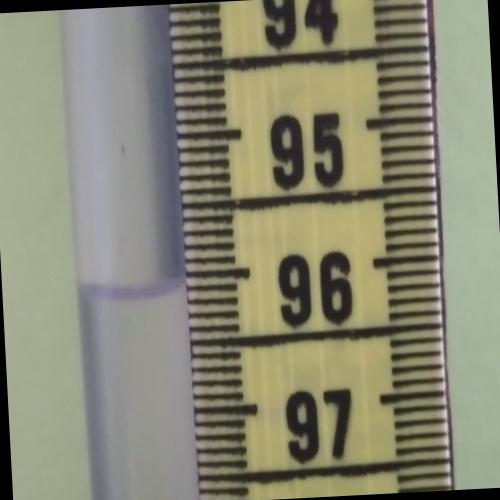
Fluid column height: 96.1 cm